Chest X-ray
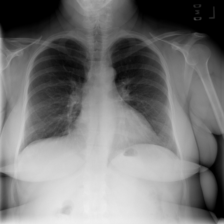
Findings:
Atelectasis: negative
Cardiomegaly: negative
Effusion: negative
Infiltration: negative
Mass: negative
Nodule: negative
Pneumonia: negative
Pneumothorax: negative
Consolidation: negative
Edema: negative
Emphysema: negative
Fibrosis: negative
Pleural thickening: negative
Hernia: negative